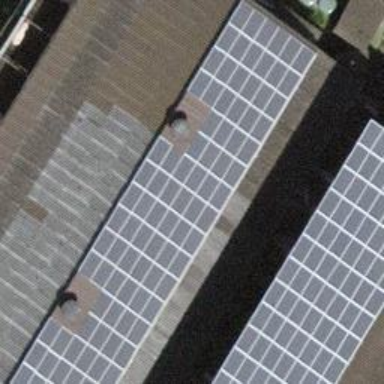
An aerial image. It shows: Solar photovoltaic panel generator.